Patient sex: M
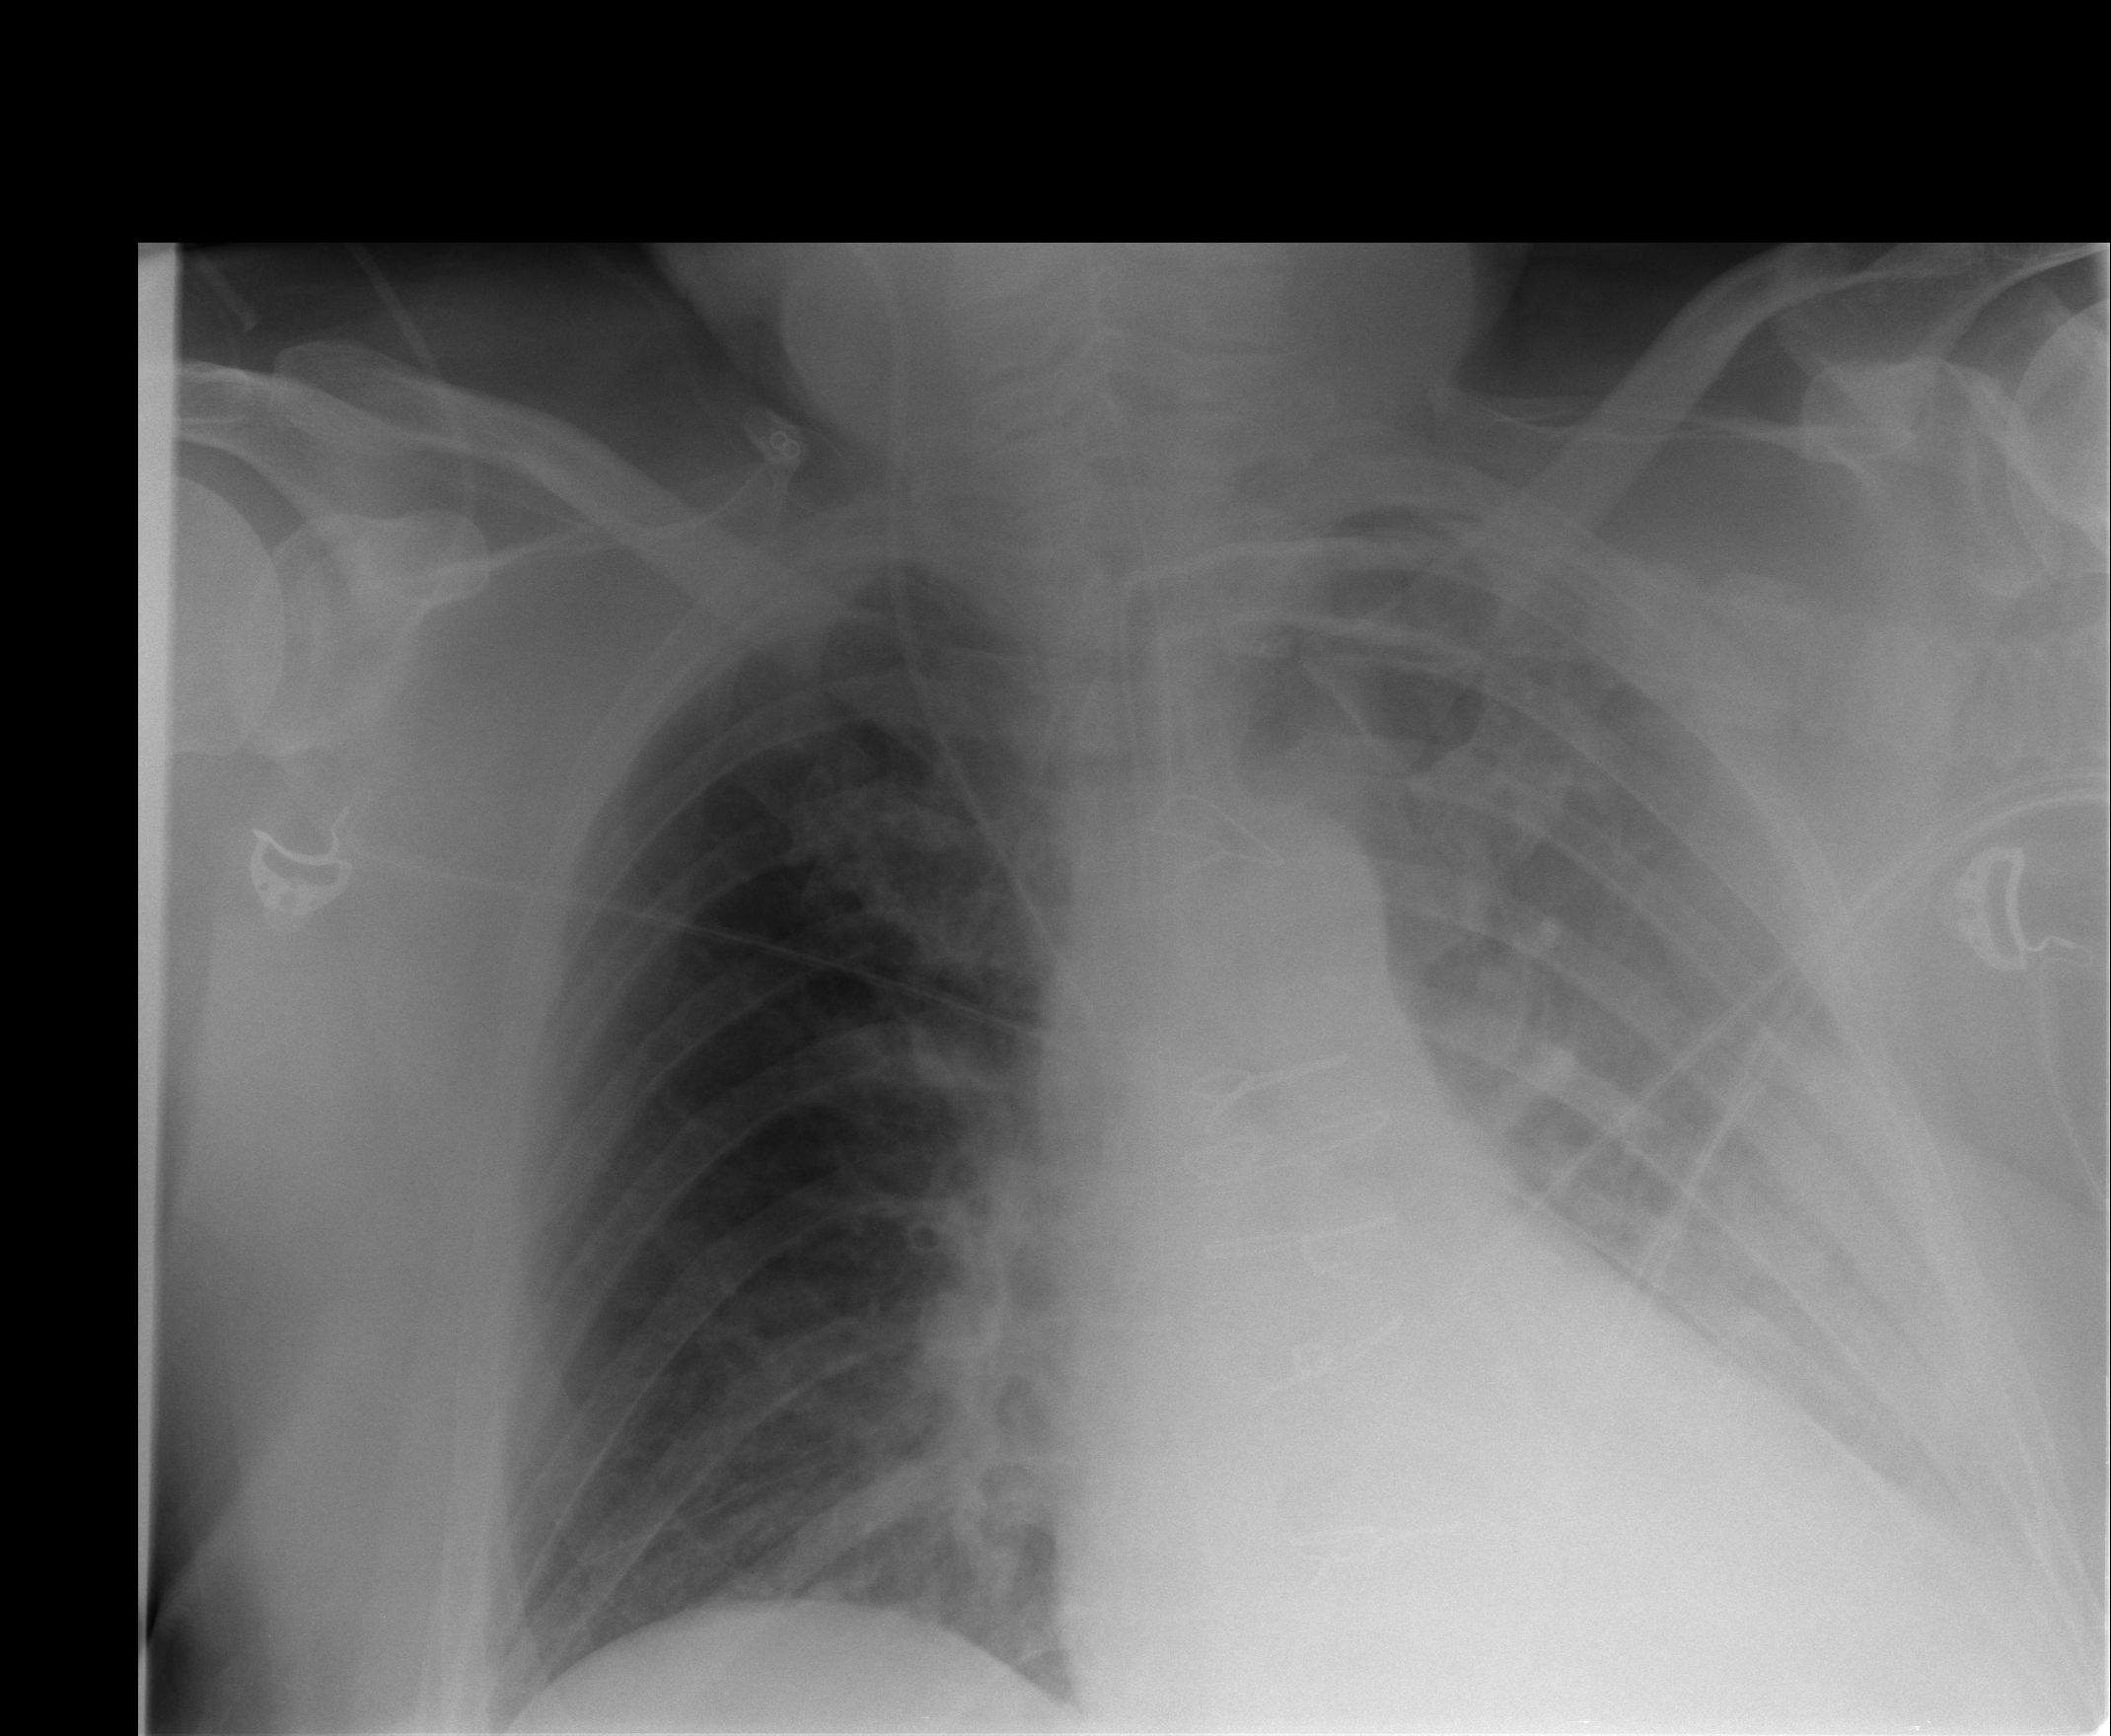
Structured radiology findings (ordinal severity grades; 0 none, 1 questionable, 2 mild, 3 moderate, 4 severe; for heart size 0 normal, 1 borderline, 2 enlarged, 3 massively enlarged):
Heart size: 2
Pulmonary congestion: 1
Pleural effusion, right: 0
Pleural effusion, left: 2
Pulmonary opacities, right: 1
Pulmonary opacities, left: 1
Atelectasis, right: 1
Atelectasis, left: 2